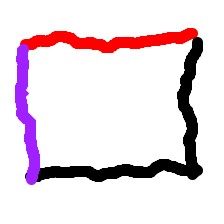
Shape: rectangle